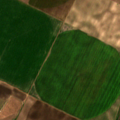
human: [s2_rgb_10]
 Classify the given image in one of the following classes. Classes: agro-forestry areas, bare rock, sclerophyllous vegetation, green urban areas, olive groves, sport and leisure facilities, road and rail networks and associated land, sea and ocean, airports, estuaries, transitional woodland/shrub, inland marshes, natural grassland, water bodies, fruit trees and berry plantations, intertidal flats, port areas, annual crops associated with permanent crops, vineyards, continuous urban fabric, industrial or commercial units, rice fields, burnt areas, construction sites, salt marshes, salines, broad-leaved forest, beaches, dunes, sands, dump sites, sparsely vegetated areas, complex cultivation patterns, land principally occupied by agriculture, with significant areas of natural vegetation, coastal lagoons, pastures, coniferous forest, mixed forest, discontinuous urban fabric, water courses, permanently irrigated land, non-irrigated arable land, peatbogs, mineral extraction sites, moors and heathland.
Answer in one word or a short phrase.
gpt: non-irrigated arable land